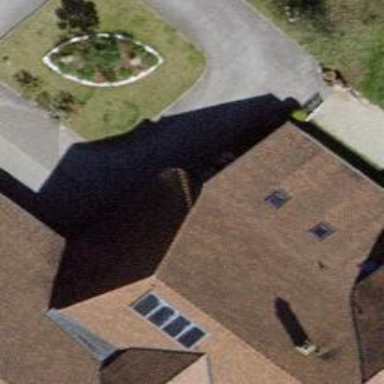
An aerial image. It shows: Driveway.